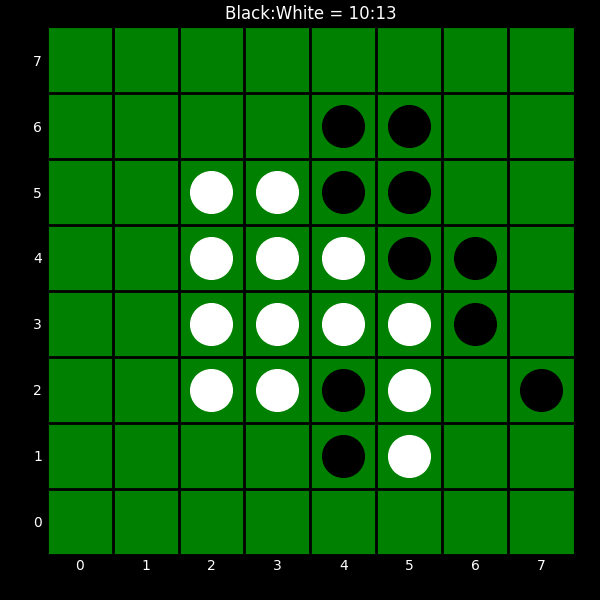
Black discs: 10
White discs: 13